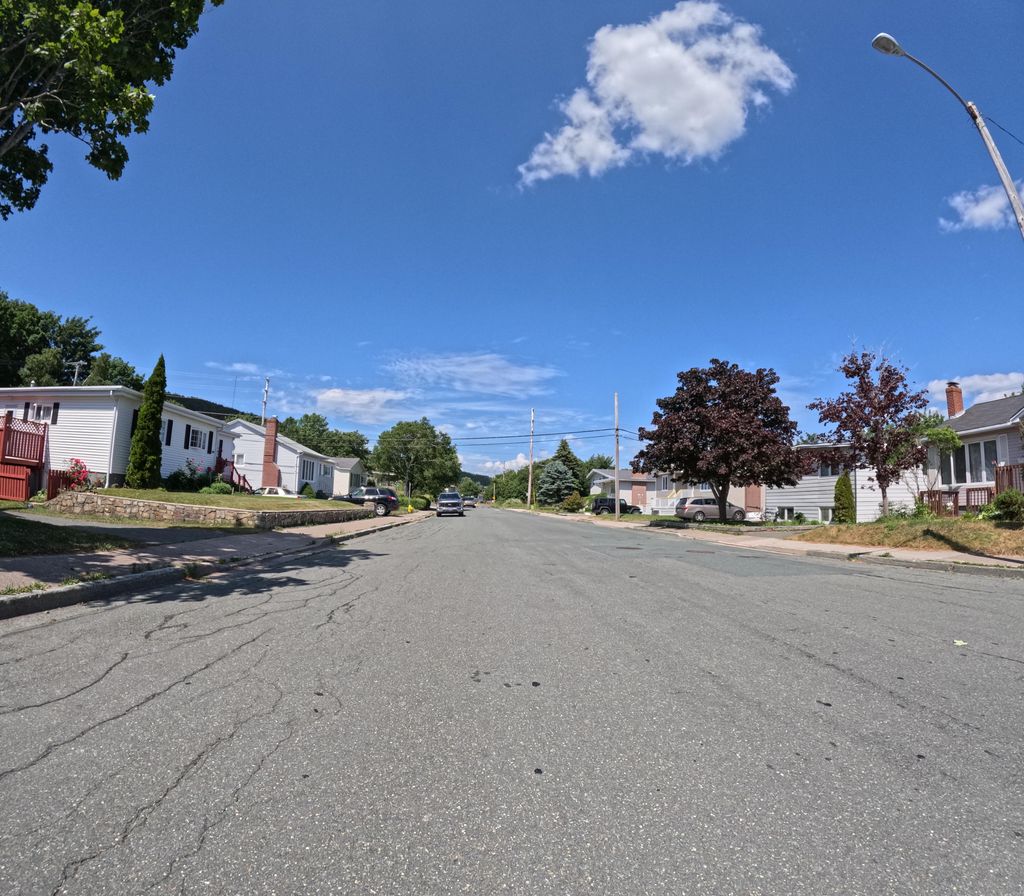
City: st_johns